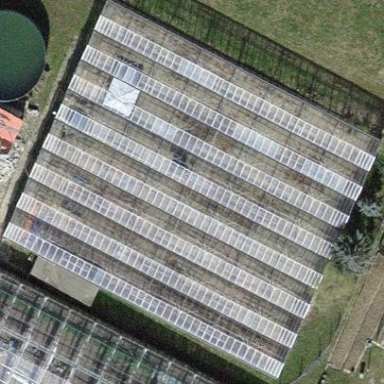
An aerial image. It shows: Greenhouse.